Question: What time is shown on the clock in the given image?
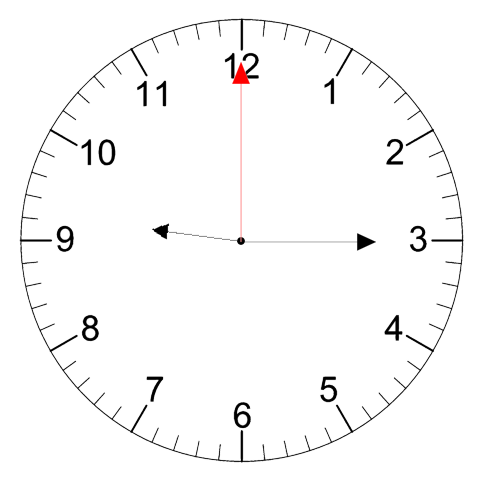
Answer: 09:15:00